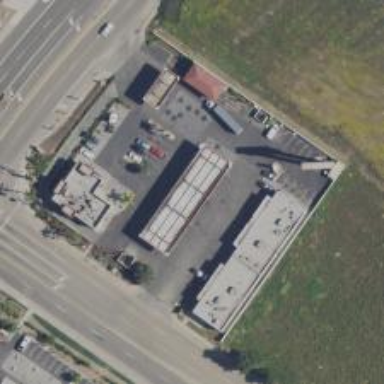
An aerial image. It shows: Convenience shop.